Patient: sex F, age 78
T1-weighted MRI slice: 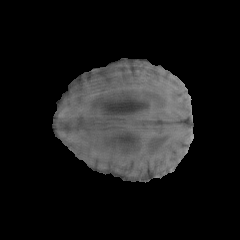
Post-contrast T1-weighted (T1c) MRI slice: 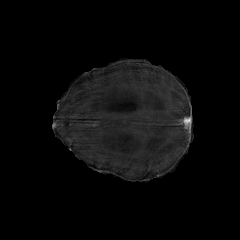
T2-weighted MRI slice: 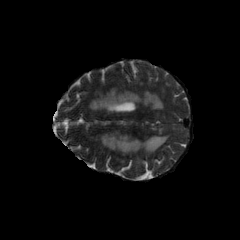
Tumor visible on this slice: no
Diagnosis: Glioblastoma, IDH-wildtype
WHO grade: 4